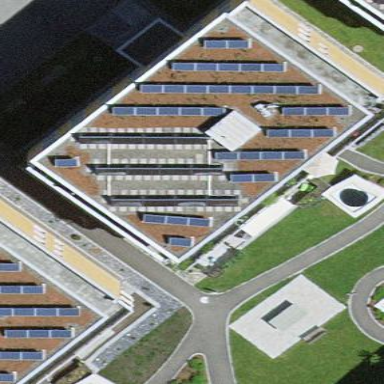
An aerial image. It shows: Part of building with flat orange roof.